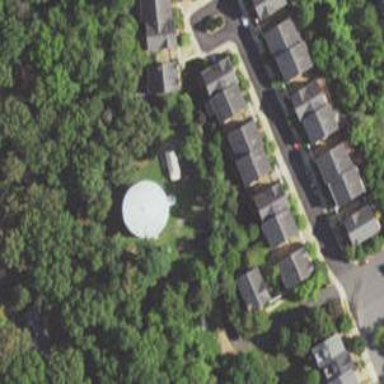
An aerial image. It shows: Water tower that is man-made.